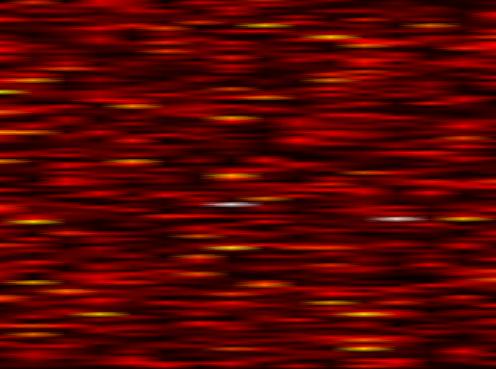
Label: FBMC